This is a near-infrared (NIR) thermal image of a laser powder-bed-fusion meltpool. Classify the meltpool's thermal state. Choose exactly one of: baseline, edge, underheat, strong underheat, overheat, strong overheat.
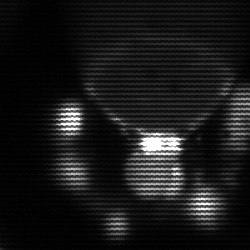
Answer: edge